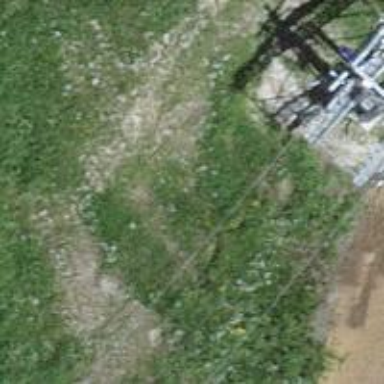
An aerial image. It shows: Pylon used for aerialway.